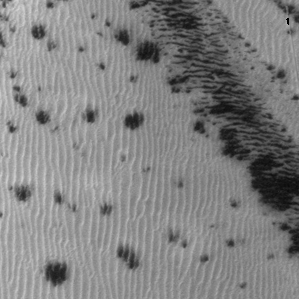
Label: frost